Question: I created a workflow successfully, suddenly I came to know that I missed a status in it. I added the status "Patch Sent" but there's no option with it to Add Transitions. Whereas I added another status after is "Development Completed" and it has the option to add transitions. It is so confusing, and I have tried by every mean.
I edited using the edit button but it just gave the option to rename the status. Same is the case with View Property button, it does not do anything for me.

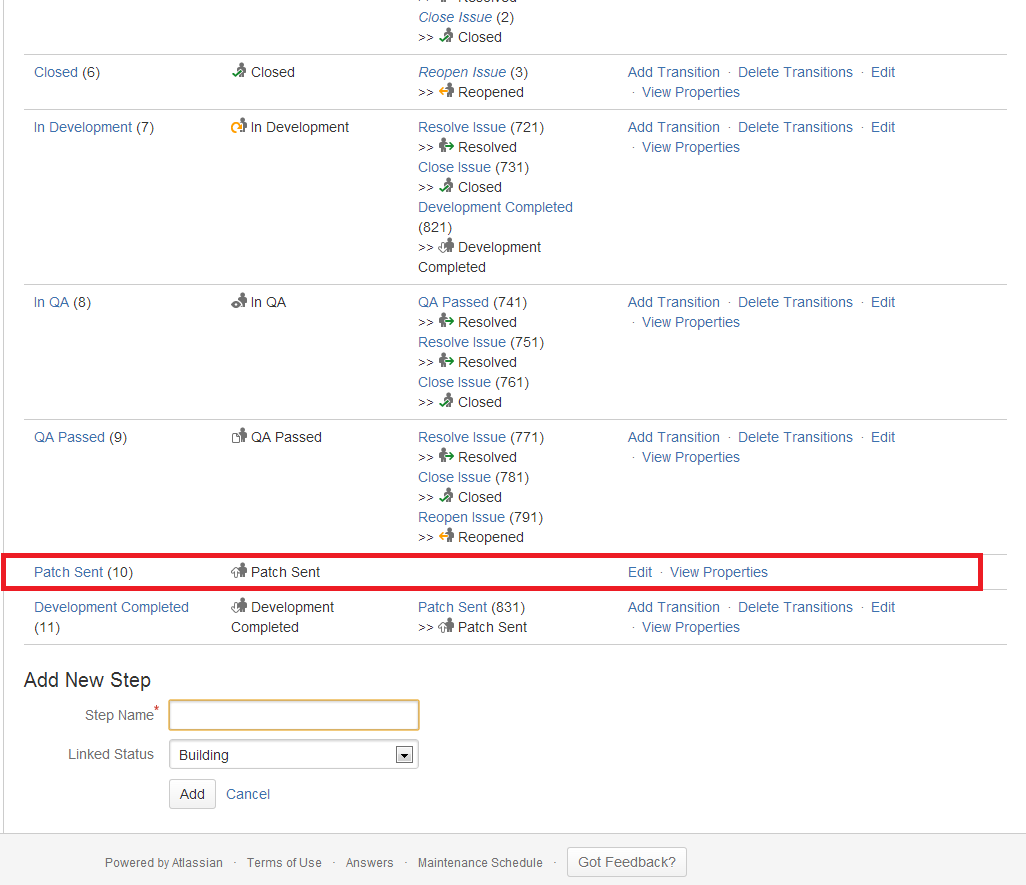
Answer: Take a look at <URL> and "Active versus inactive workflows". You'll need to deactivate or copy that workflow to make that change